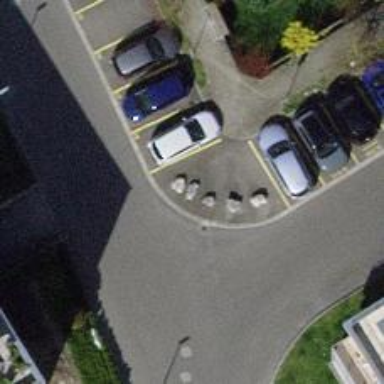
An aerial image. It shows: Block barrier.